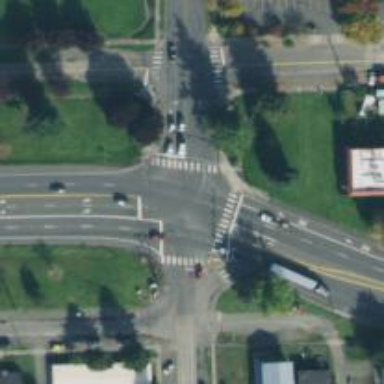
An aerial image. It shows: Roundabout at primary highway.